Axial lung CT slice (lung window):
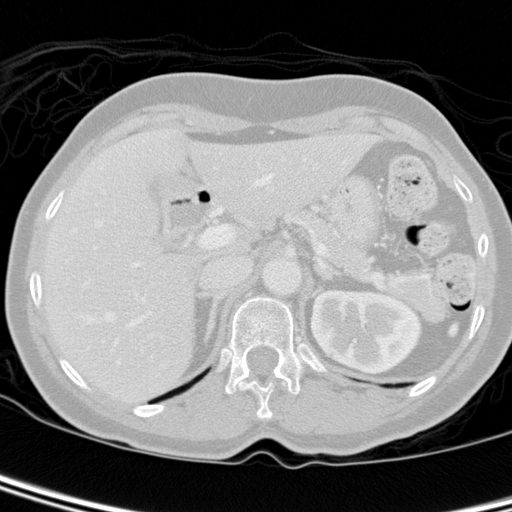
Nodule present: no